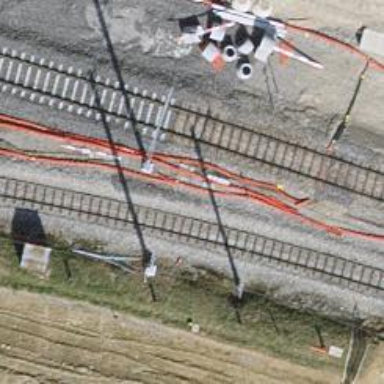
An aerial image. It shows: Narrow-gauge railway track with one electrified contact line.